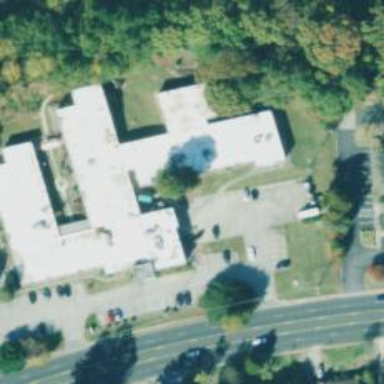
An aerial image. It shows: Nursing home.